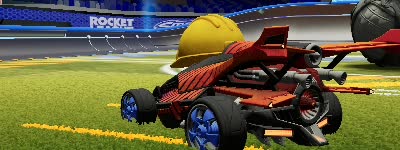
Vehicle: aftershock